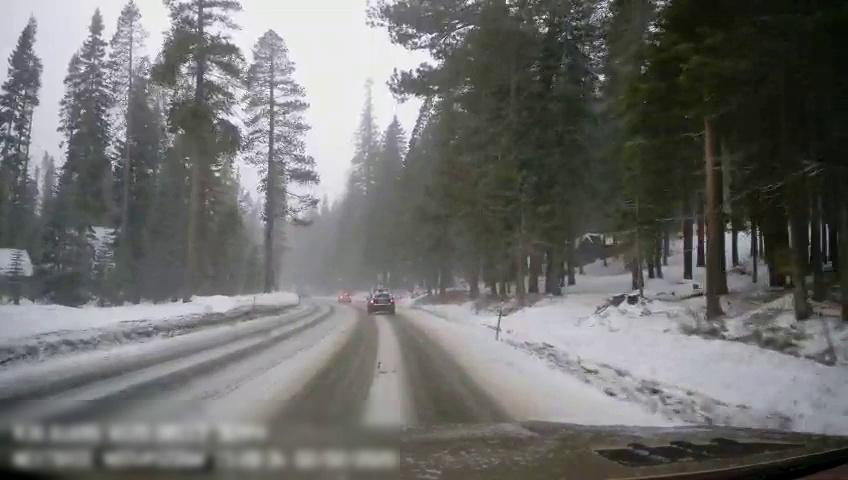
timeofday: Day
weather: Snowy
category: Drivable Space
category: Vehicles | Car
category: Vehicles | SUV